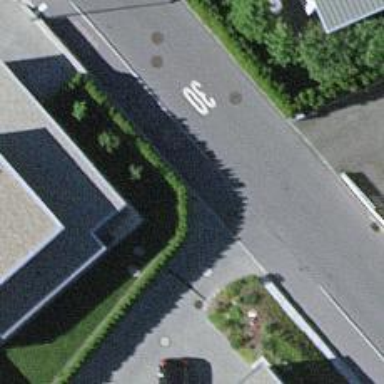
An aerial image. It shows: Retaining wall.